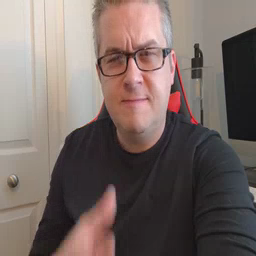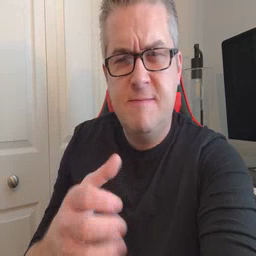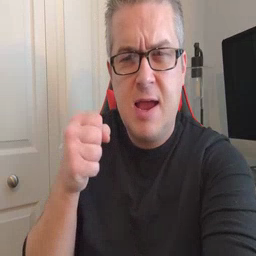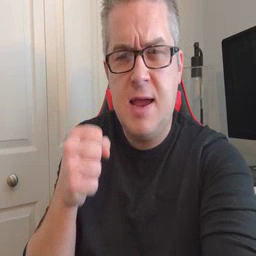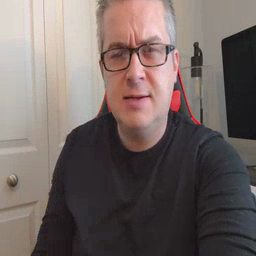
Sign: fast